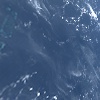
Label: water